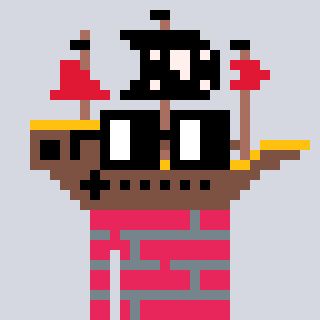
a pixel art character with square black glasses, a pirateship-shaped head and a redpinkish-colored body on a cool background